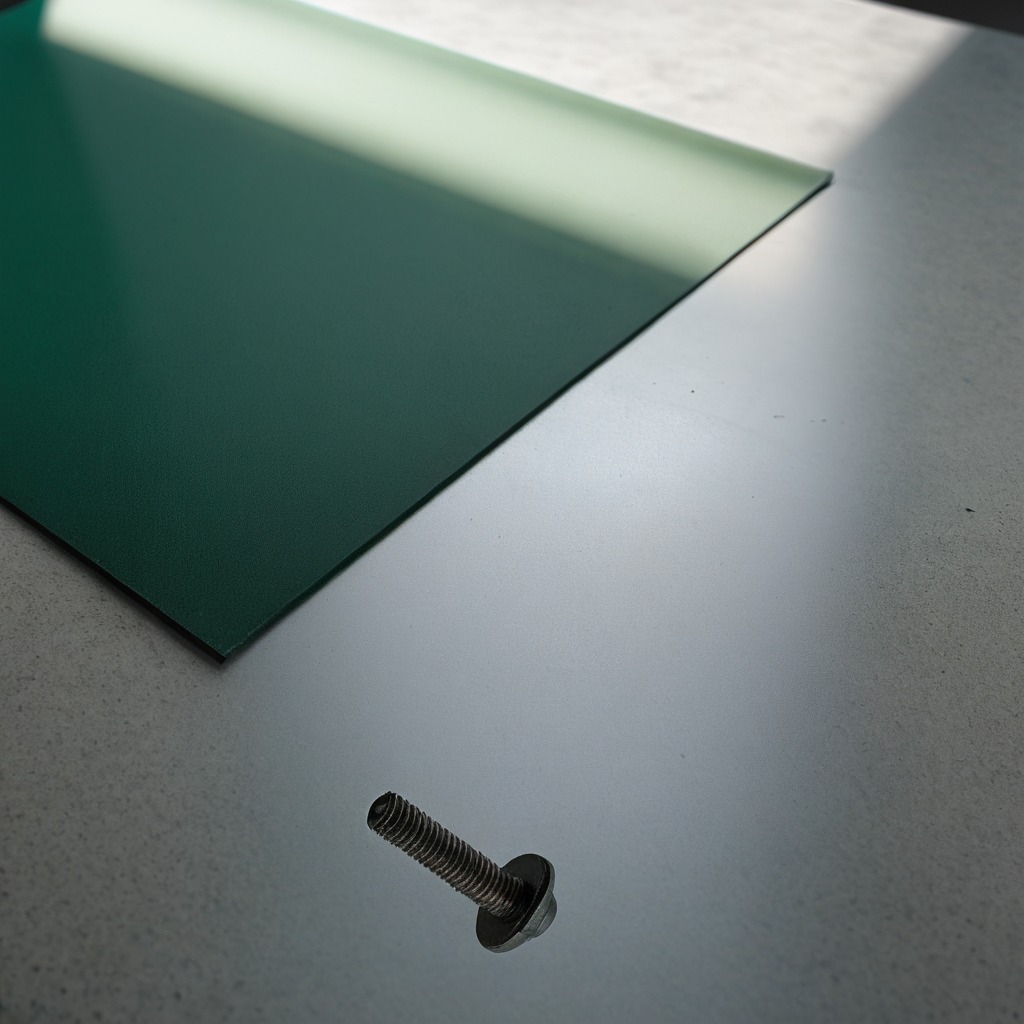
A metal screw is lying on the green rubber mat on the clean granite tabletop inside a workshop under bright overhead lighting crisp shadows high clarity worn but beneath the mat.